七年级 · 计数
如图, 是根据某市2014年至2018年工业生产总值绘制的折线统计图, 观察统计图获得以下信息，其中判断错误的是( )

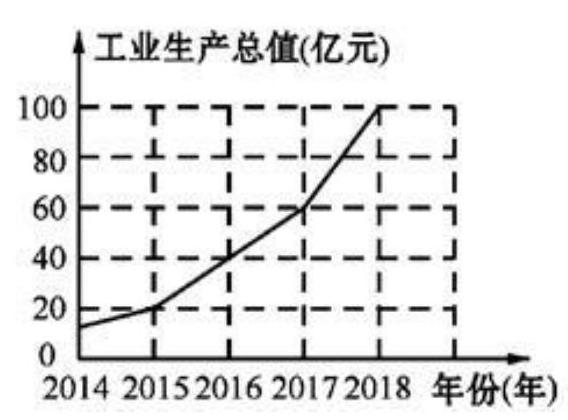
A. 2014年至2018年工业生产总值逐年增加

B. 2018年的工业生产总值比前一年增加了40亿元

C. 2016年与2017年每一年与前一年比, 其增长额相同

D. 2015年至2018年, 每一年与前一年比, 2018年的增长率最大

答案: D
解析: 【答案】 $D$

【解析】

【分析】

本题考查了折线统计图, 计算增长率是解题关键, 属于基础题.

根据题意结合折线统计图确定正确的选项即可.

【解答】

解: A.2014年至2018年间工业生产总值逐年增加, 正确, 但不符合题意;

B.2018年的工业生产总值比前一年增加了40亿元, 正确, 但不符合题意;

C.2016年与2017年每一年与前一年比, 其增长额相同, 正确, 但不符合题意;

D.从2015年至2018年, 每一年与前一年比, 2016年的增长率最大, 错误, 故 $D$ 符合题意;

故选: D.